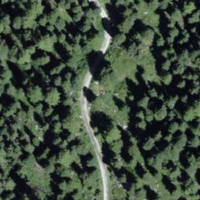
EUNIS habitat code: 43
Species observed at this site:
Nucifraga caryocatactes